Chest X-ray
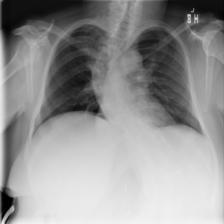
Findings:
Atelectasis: negative
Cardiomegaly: negative
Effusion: negative
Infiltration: negative
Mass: negative
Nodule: negative
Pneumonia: negative
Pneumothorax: negative
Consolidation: negative
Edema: negative
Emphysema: negative
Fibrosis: negative
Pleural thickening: negative
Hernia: negative